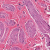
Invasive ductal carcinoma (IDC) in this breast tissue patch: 0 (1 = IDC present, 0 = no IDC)